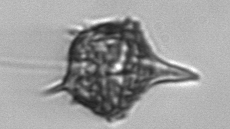
Label: Amylax